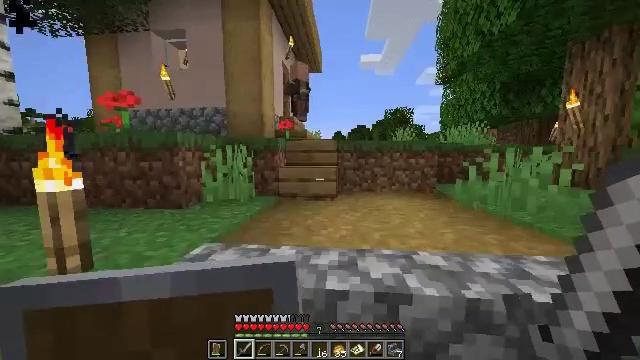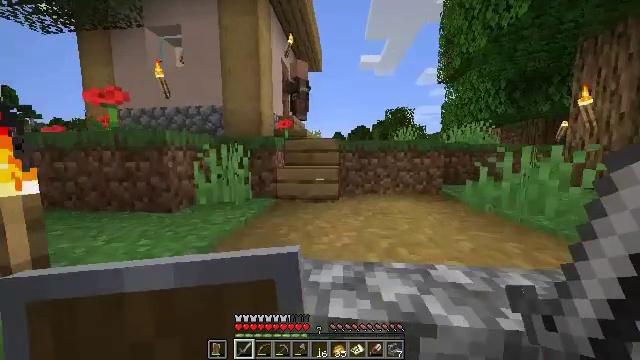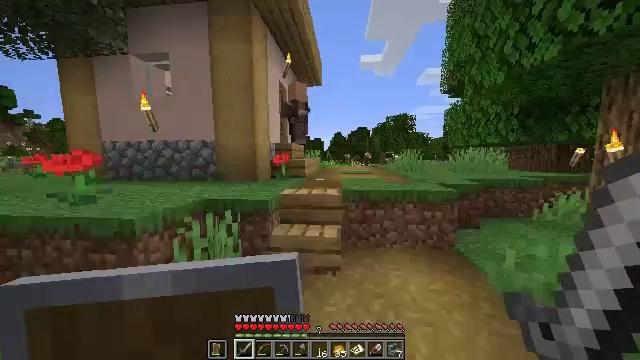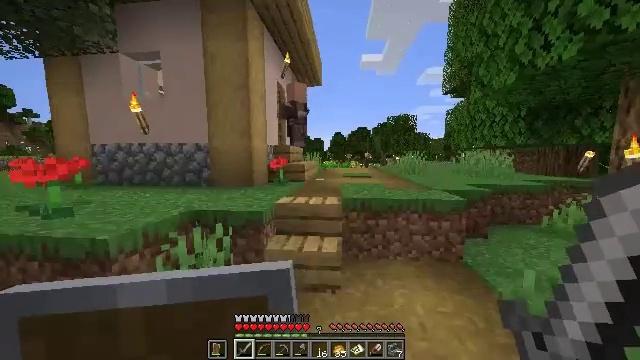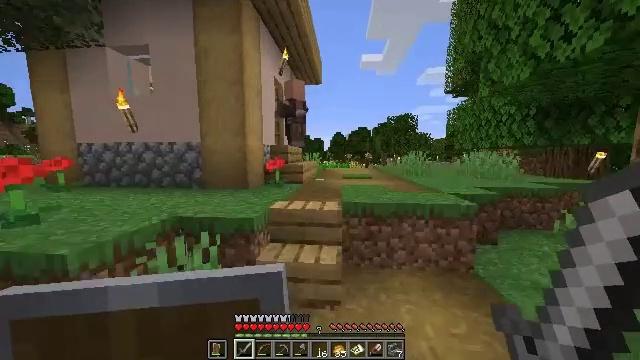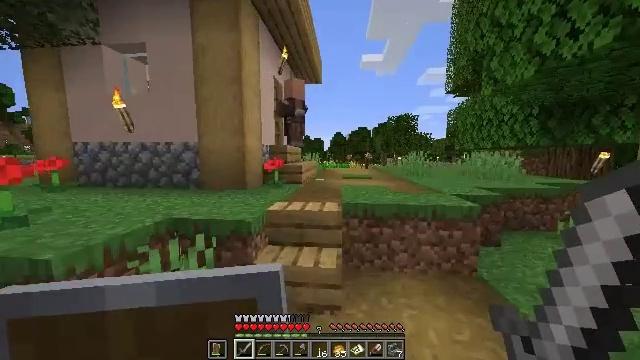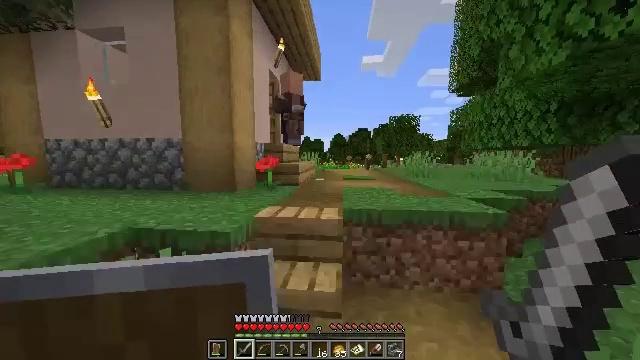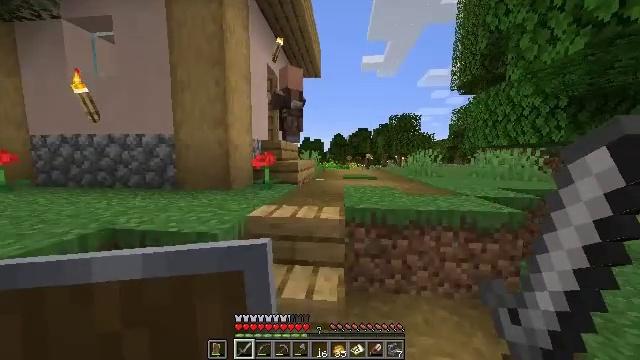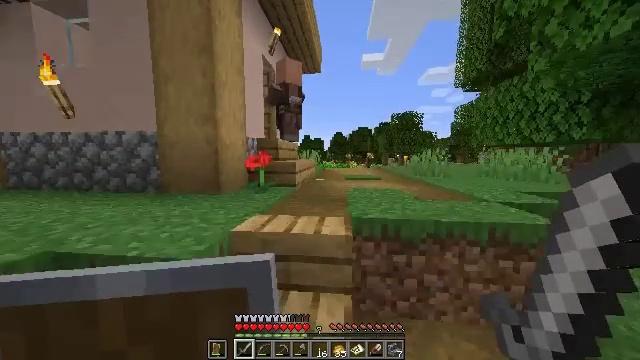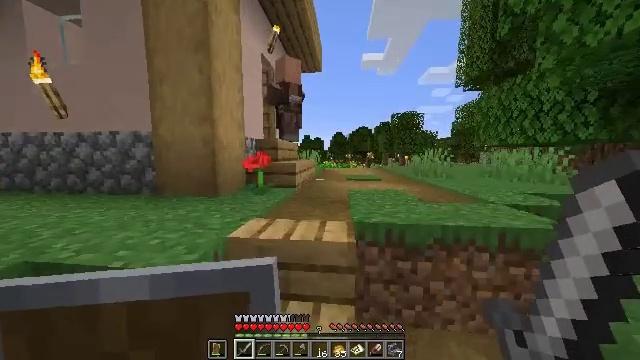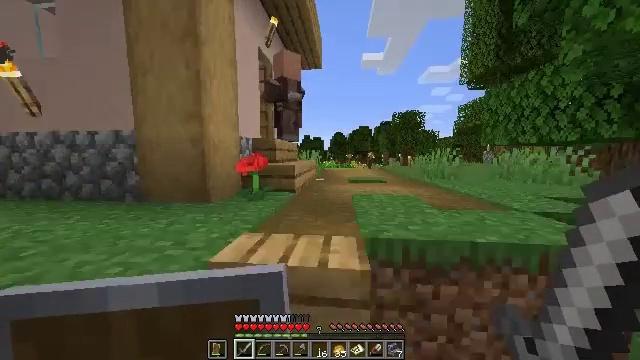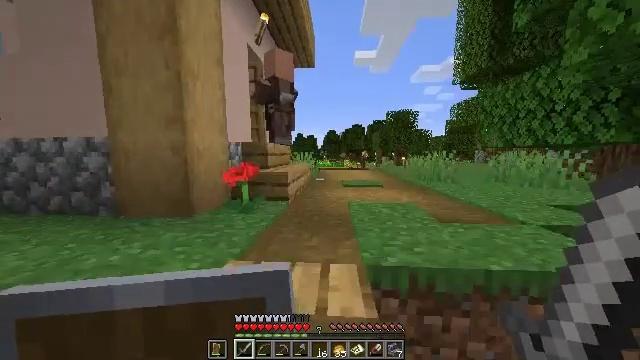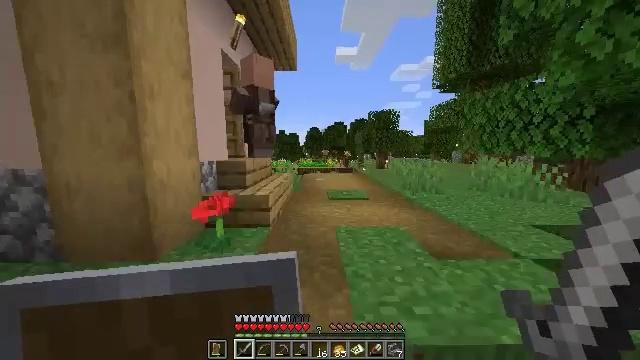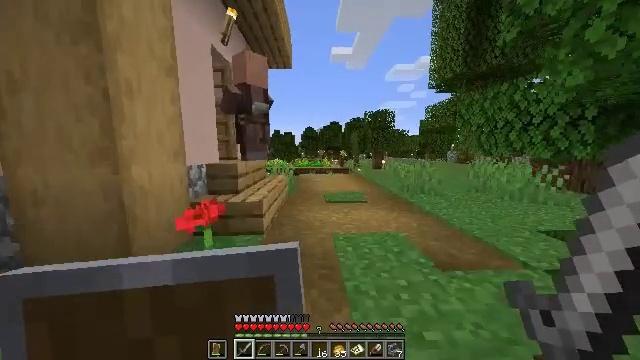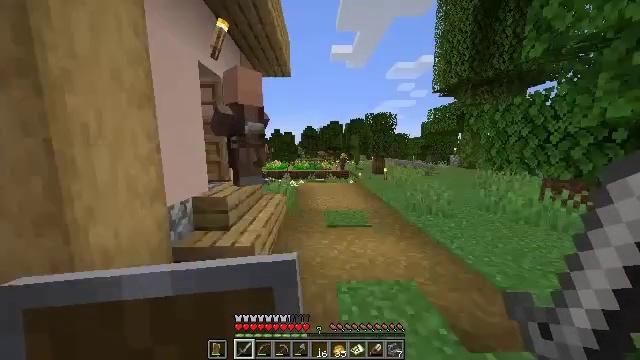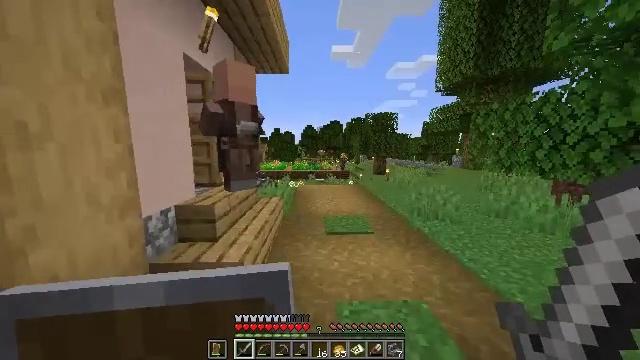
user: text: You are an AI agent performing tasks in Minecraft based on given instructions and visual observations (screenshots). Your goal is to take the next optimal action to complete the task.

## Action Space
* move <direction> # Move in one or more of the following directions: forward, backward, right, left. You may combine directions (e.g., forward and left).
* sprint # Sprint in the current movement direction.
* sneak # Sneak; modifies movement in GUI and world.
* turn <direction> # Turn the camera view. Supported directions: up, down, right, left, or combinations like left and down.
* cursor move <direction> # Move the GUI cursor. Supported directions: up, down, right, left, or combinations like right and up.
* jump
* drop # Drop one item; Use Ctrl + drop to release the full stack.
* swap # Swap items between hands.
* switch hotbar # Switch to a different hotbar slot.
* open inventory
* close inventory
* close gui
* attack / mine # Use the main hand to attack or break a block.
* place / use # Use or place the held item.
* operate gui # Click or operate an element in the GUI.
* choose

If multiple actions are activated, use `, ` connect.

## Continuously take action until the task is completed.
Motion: motion action
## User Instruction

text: Gather poppy from the ground.
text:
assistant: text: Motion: move forward
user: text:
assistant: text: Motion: move forward
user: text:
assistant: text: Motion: move forward
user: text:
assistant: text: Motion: move forward
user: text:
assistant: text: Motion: move forward
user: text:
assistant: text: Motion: move forward
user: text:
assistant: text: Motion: move forward
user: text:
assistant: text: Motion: move forward
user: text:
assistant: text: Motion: move forward
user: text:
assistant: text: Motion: move forward
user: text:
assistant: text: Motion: move forward, turn right
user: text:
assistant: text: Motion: move forward, turn right and down
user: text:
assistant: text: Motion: move forward, turn right
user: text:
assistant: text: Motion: move forward
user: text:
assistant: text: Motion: move forward, sprint
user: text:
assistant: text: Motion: move forward, sprint
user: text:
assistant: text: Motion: move forward, sprint
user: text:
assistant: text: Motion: move forward, sprint
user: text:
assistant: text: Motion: move forward, sprint
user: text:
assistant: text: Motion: move forward
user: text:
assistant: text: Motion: move forward
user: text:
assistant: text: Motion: move forward
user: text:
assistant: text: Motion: move forward
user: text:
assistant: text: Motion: move forward, turn left and down
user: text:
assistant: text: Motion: move forward, turn down
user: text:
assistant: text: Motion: move forward, turn down
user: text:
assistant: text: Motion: move forward
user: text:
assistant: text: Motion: move forward
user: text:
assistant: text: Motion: move forward
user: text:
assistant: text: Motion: move forward